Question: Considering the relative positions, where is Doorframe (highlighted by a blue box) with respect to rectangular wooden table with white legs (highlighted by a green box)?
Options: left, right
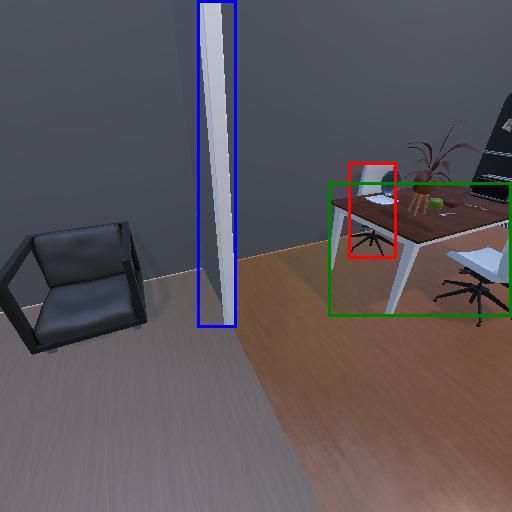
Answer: left